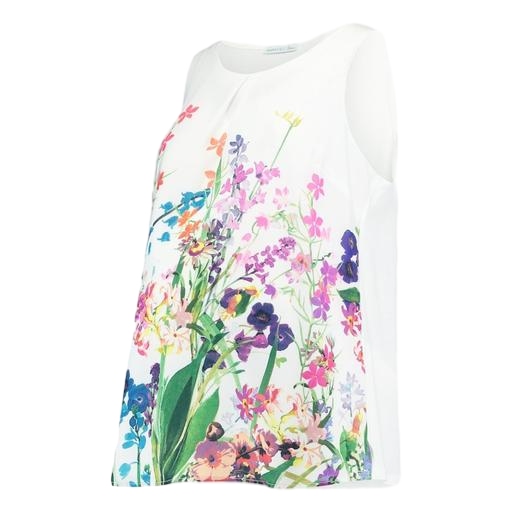
sleeveless floral-print top, sleeveless floral-print shirt, floral sleeveless, white background